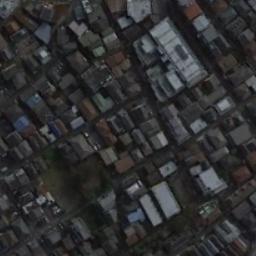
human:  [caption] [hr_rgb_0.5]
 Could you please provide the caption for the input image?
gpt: Many roads and neatly arranged houses in densely populated areas .

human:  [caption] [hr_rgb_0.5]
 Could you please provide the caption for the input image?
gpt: A dense residential area has lots of dwellings with different colors of roofs and a vacant lot is surrounded by multi storey buildings .

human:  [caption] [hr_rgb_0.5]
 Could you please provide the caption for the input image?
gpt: The dense residential is next to the road with many cars .

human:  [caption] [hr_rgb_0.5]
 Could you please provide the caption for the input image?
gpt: There are many houses and almost no vacant land .

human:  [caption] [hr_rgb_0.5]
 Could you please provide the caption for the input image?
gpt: There are many houses on a dense residential area .